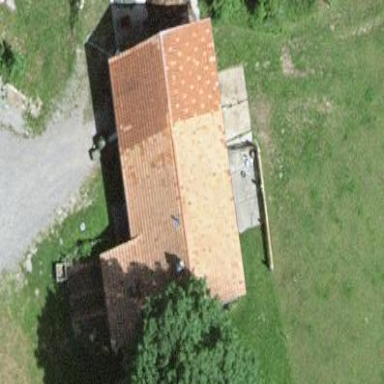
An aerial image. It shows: Farm building.